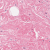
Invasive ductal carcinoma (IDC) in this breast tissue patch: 0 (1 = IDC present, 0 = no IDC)